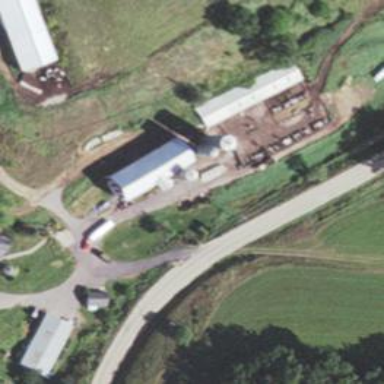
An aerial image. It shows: Silo.